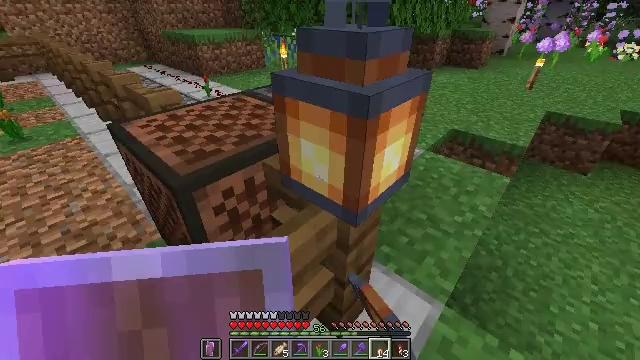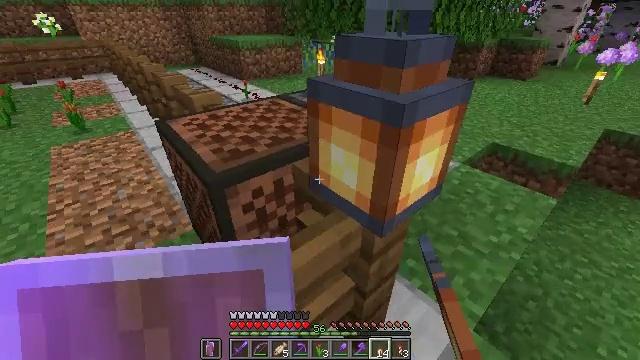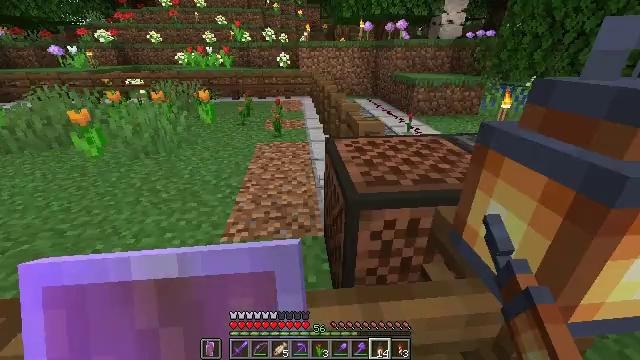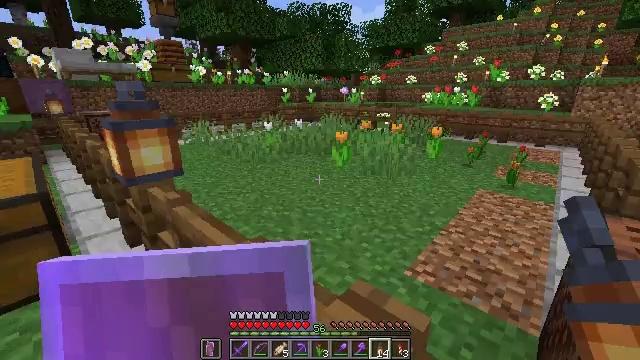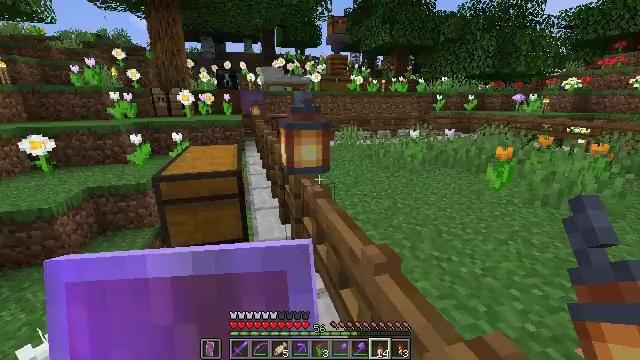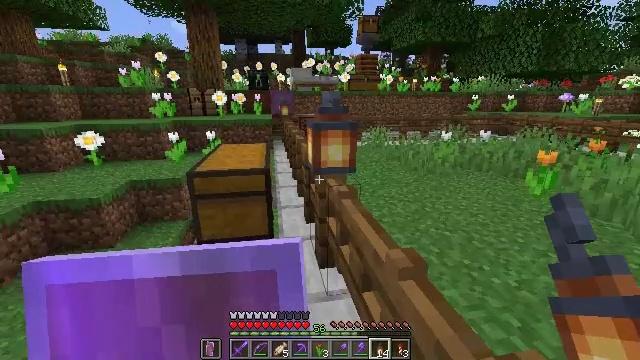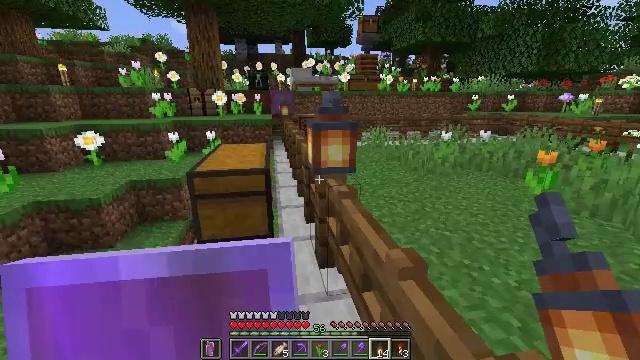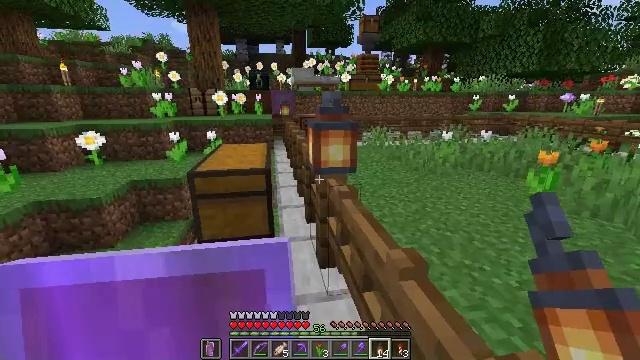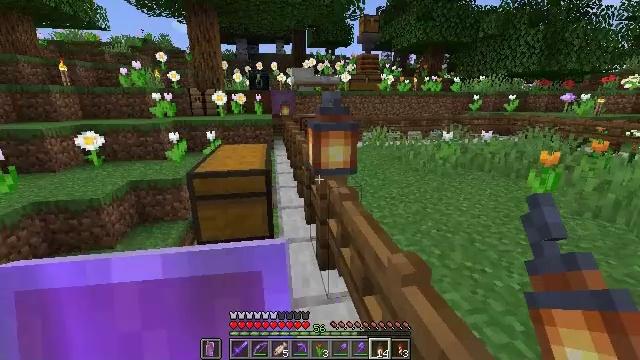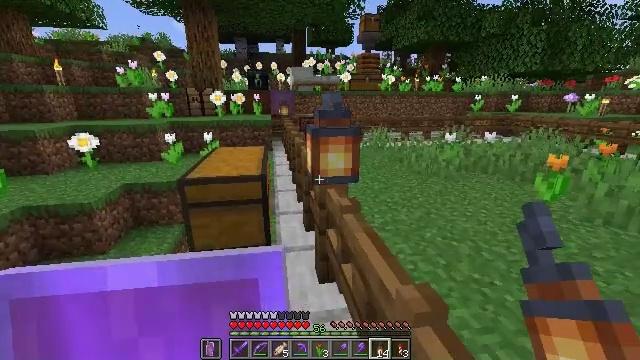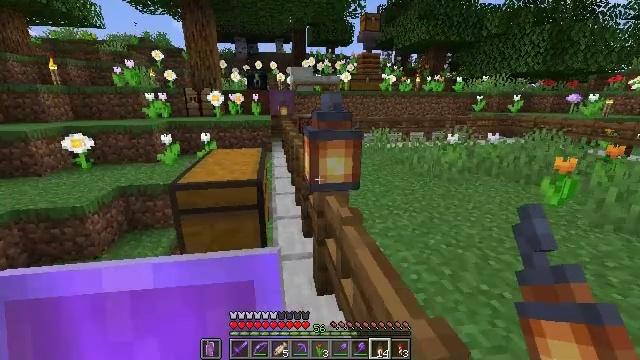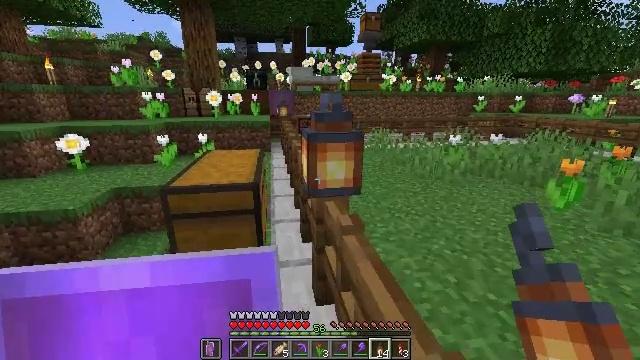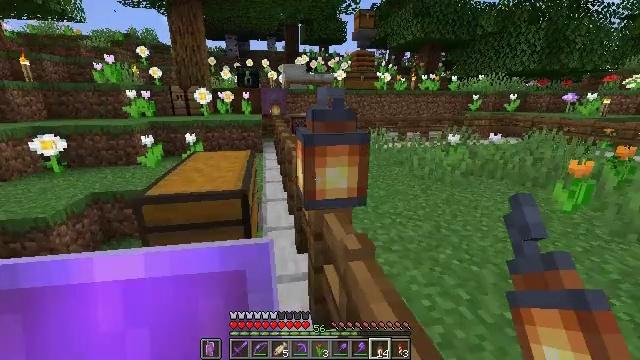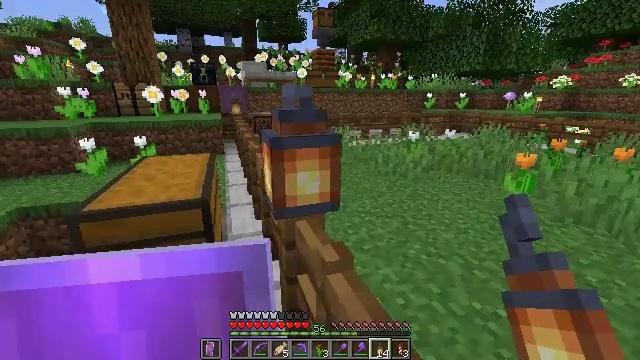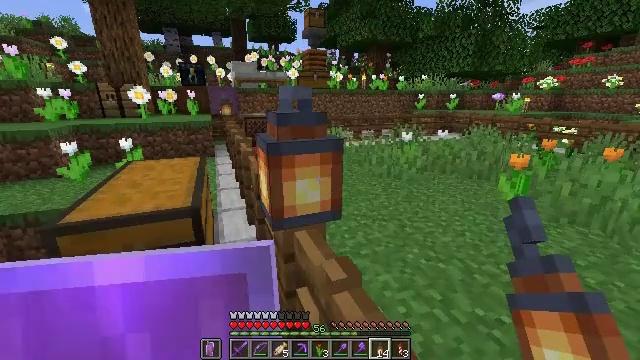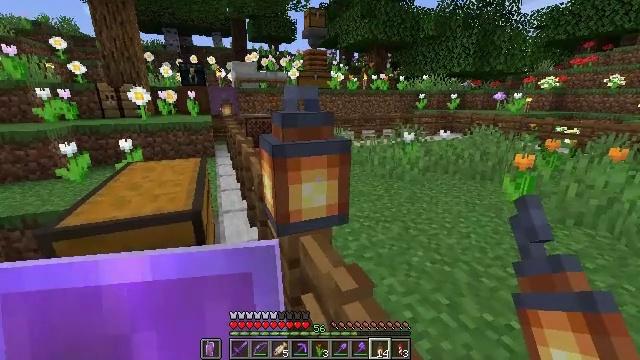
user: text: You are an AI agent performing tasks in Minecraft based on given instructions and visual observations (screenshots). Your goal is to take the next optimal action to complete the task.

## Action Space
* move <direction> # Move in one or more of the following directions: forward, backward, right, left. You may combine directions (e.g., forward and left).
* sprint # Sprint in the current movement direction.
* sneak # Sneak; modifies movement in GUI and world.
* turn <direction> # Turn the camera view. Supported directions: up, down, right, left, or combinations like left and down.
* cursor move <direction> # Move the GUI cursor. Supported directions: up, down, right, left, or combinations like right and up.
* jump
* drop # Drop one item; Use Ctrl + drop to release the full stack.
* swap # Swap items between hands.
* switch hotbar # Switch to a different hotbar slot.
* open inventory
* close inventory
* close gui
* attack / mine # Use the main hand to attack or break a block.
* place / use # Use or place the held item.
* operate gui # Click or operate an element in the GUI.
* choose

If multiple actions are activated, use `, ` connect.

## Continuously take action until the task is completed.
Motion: motion action
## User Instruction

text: Mine the lantern.
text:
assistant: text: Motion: turn left and up
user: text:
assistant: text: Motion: turn left and up
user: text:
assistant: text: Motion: turn left and up
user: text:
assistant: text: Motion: turn left and up
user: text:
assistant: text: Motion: turn left
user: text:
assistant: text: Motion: no_op
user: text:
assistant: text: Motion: no_op
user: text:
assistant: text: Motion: move forward
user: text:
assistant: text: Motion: move forward
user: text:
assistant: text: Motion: move forward
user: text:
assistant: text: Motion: move forward
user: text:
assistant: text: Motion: move forward, turn right
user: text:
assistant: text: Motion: turn right
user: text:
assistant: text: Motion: turn right
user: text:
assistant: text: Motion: no_op
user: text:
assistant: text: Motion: no_op
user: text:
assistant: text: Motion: no_op
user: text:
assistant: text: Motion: no_op
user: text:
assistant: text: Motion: no_op
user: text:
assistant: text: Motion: no_op
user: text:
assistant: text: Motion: no_op
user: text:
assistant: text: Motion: no_op
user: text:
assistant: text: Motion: no_op
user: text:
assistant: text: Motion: no_op
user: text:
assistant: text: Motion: no_op
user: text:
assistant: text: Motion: no_op
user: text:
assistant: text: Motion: no_op
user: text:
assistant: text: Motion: no_op
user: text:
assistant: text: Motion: no_op
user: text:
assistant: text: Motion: no_op